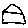
Label: house